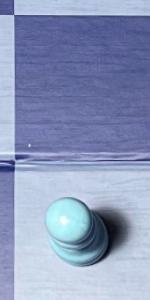
Label: Pawn_White